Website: home-depot
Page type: payment
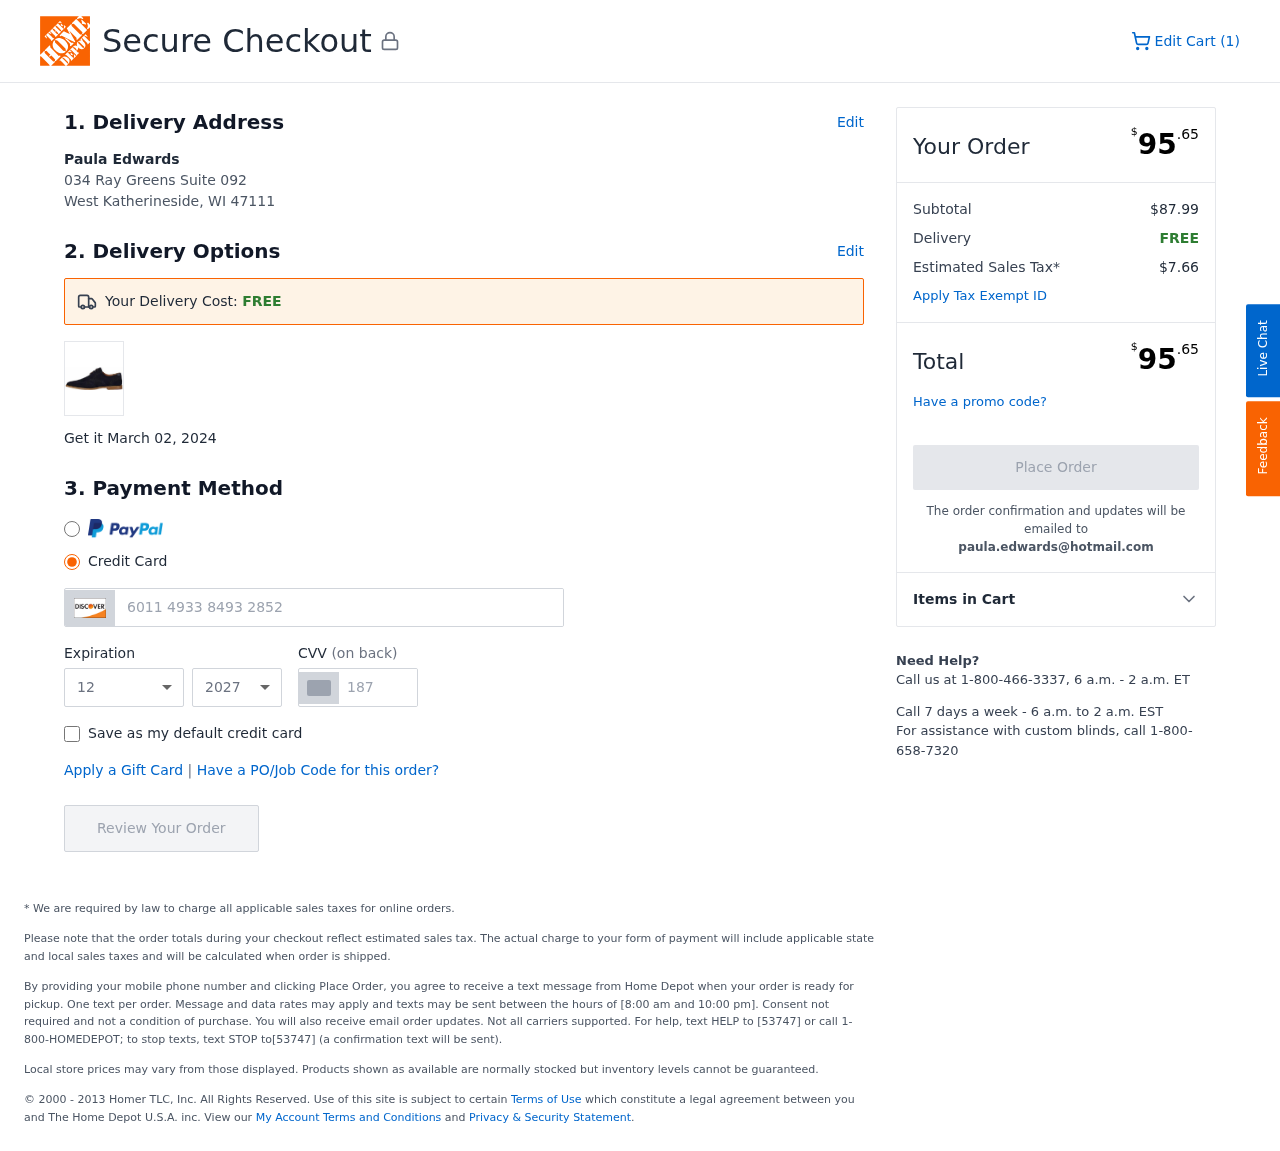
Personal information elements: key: PII_CARD_CVV
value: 187
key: PII_CARD_EXPIRY_MONTH
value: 12
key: PII_CARD_EXPIRY_YEAR
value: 27
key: PII_CARD_NUMBER
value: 6011 4933 8493 2852
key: PII_CITY_STATE_ZIP
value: West Katherineside, WI 47111
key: PII_EMAIL
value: paula.edwards@hotmail.com
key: PII_FULLNAME
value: Paula Edwards
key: PII_STREET
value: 034 Ray Greens Suite 092
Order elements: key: ORDER_NUM_ITEMS
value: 1
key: ORDER_DELIVERY_DATE
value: March 02, 2024
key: ORDER_TOTAL
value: $95.65
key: ORDER_SUBTOTAL
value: $87.99
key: ORDER_SHIPPING_COST
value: FREE
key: ORDER_TAX
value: $7.66